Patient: sex F, age 73
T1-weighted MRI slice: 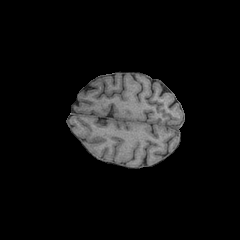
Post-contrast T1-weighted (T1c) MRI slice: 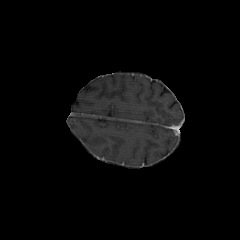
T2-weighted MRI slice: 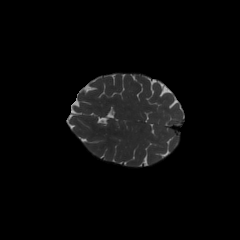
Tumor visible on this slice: no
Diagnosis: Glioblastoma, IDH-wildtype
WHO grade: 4